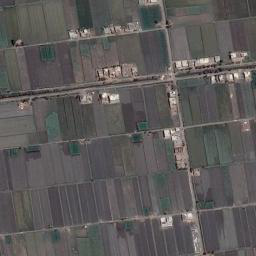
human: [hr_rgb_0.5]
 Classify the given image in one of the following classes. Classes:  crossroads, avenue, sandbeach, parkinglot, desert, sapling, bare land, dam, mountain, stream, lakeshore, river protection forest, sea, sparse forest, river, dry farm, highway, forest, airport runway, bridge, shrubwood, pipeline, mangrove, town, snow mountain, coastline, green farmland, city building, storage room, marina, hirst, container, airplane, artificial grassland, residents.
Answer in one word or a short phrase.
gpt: green farmland